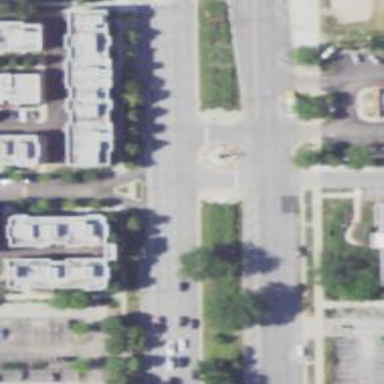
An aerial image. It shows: Footway with traffic island. The footway includes crossing island.